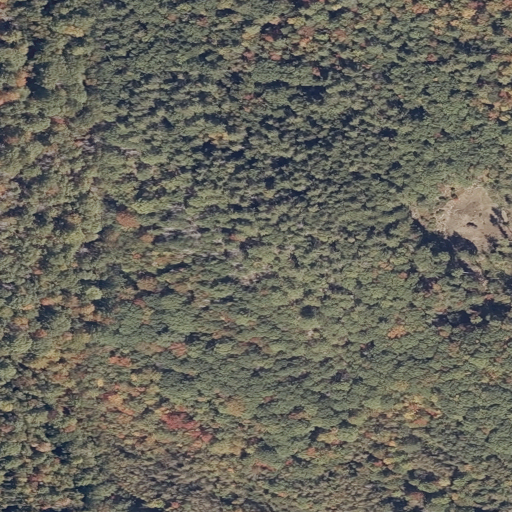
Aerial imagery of mountain in Maine named Sprague Hill containing evergreen forest, deciduous forest, and mixed forest